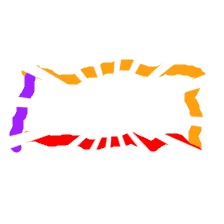
Shape: rectangle